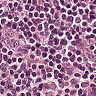
Metastatic tissue present: no